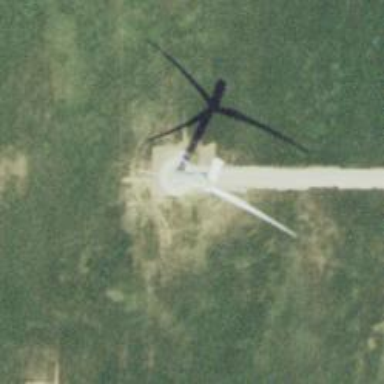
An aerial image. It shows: Wind generator with horizontal axis. The generator is wind turbine.